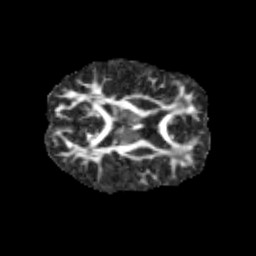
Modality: FA
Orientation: axial
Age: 13
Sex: male
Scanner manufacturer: siemens
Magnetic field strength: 3 T
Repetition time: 3.8 s
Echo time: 0.07 s